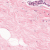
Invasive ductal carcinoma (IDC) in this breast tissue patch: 0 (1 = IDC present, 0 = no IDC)